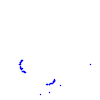
Particle: kaon